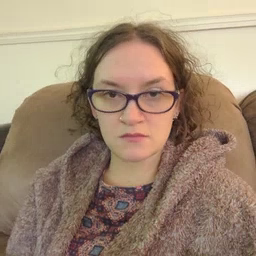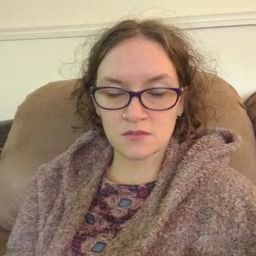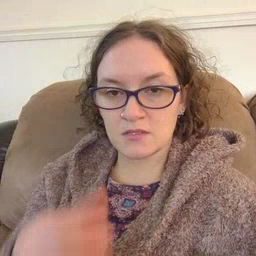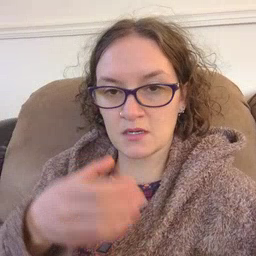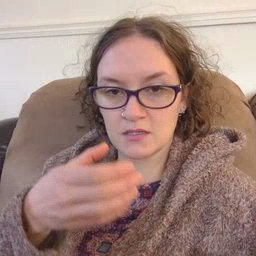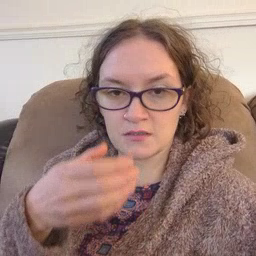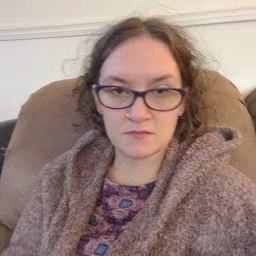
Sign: can